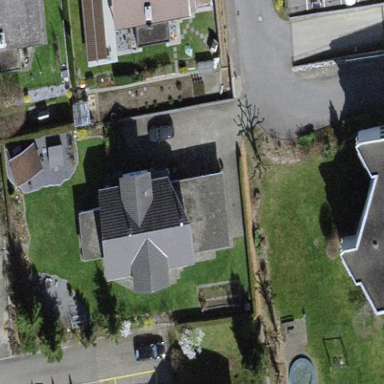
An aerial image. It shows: Building with tile roof.